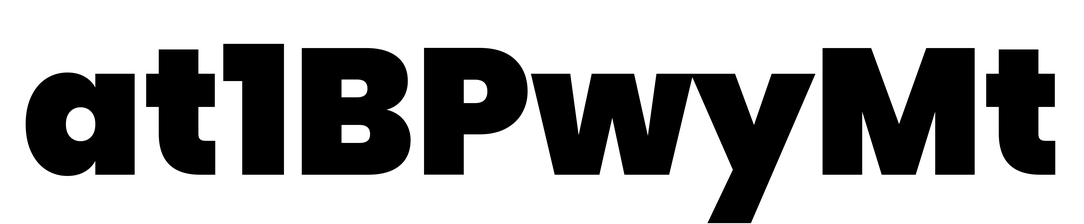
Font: Poppins-Black